Question: Whenever I try to commit a file EGit says "no files to commit", though the file is staged for commit according to its icon in Project Explorer (see the image)

This happens to any file in my project. What am I doing wrong? I'm using EGit 0.11.1.
Updated to 1.2.0 and it worked, thank you all!
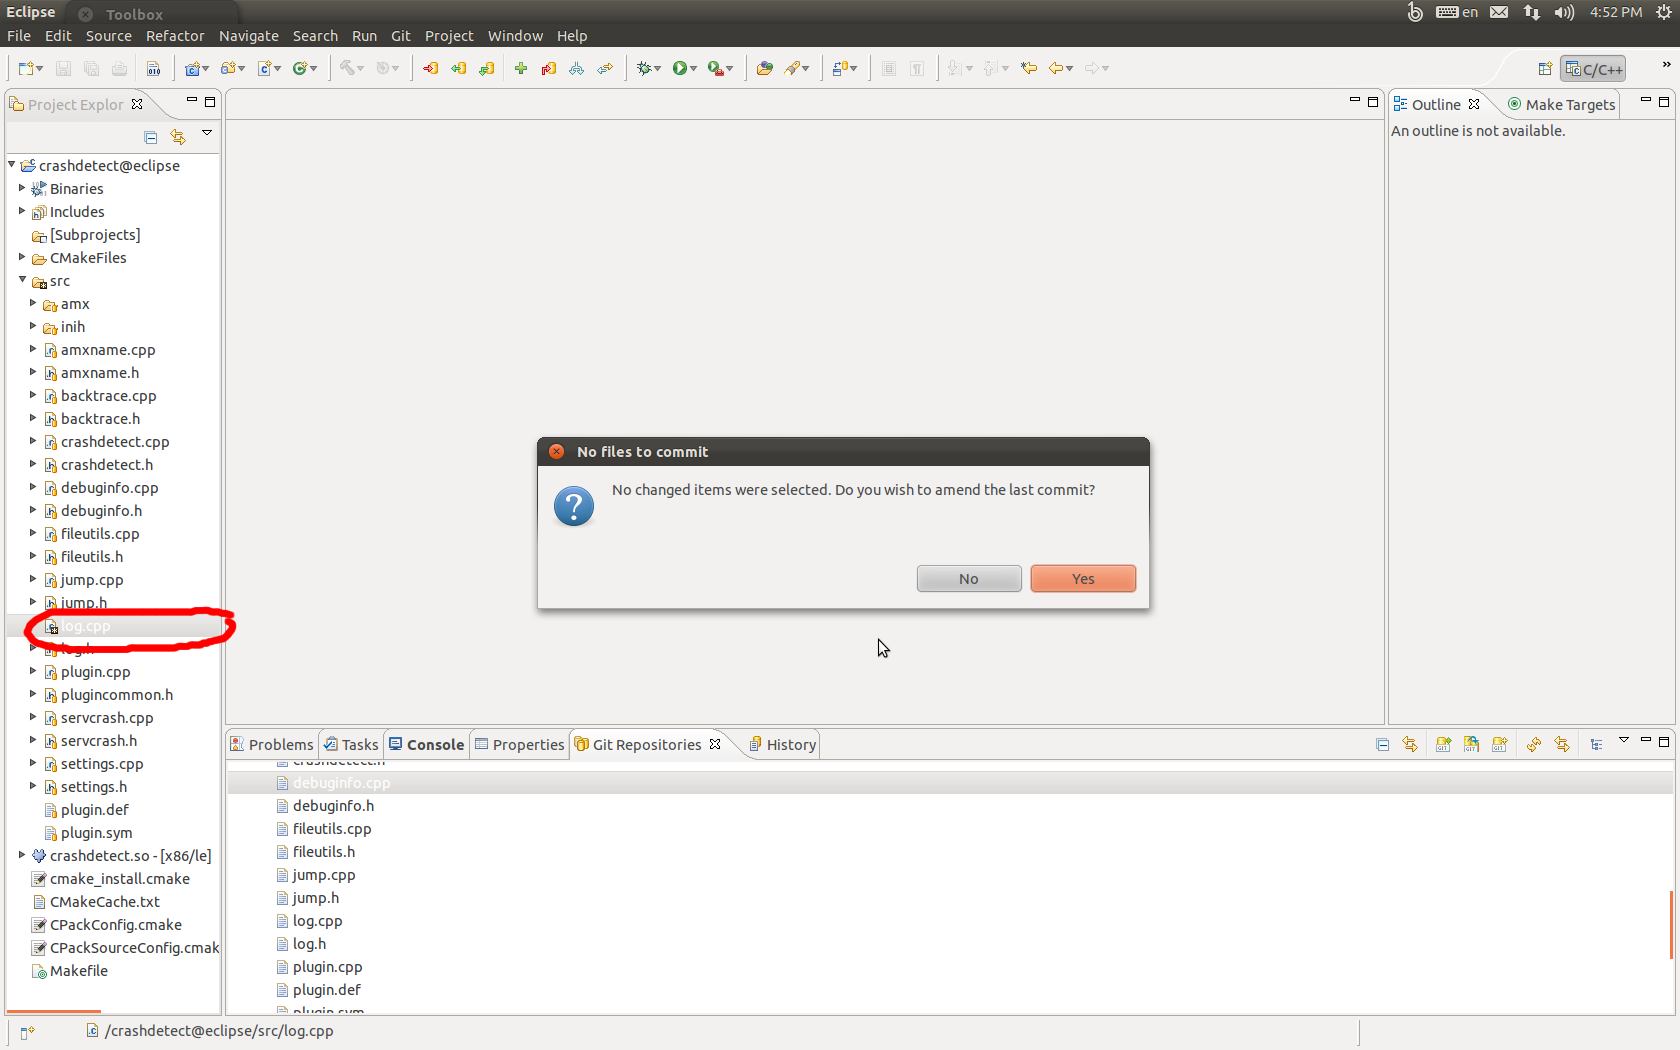
Answer: As mentioned by the <URL>:
The Egit 1.2-SNAPSHOT (available through the <URL> solves the problem.
> In general EGit promises to support at least the latest two Eclipse releases (as of this writing in Oct 2011 this is 3.6.2 "Helios SR2" and 3.7.1 "Indigo SR1").
---
For reference, my original answer was:
It is possible, as shown in <URL>, without creating a local branch.
If you are in this situation, then you are working in a <URL>, which would explain the "no files to commit" message.
See "<URL>" for more, and check if your history doesn't display a HEAD pointer:

> The good news is that you can quickly fix this problem by creating a new branch.
In egit, this is as simple as 'Team -> Switch To -> New Branch'. Now, all these 'detached commits' will live on the new branch (new_idea).